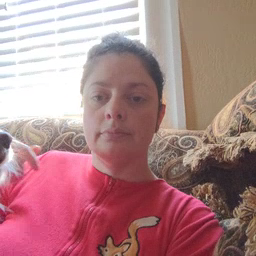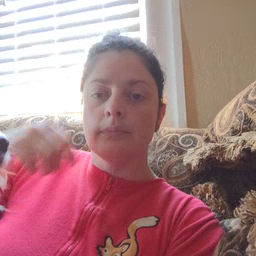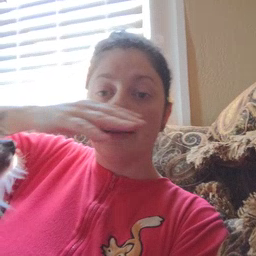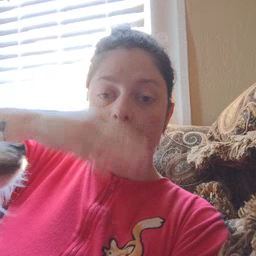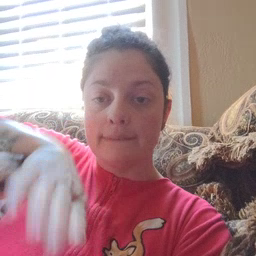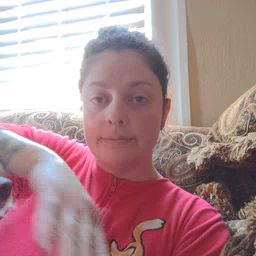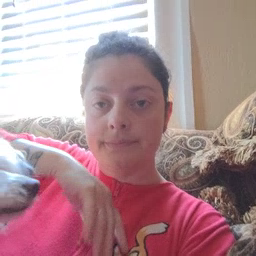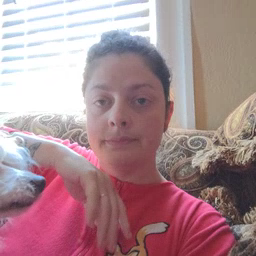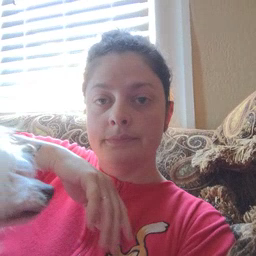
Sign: finish